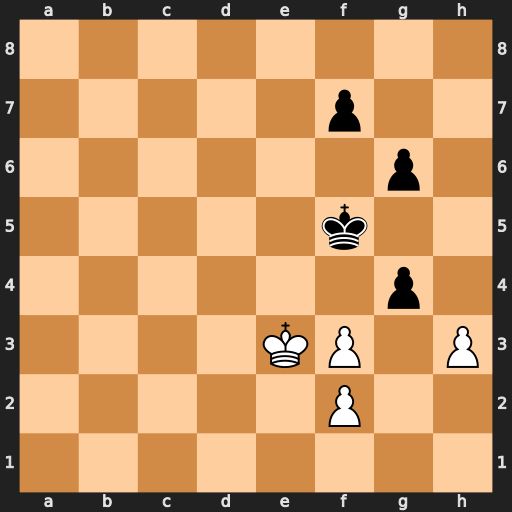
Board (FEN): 8/5p2/6p1/5k2/6p1/4KP1P/5P2/8
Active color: w
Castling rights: -
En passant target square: -
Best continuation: fxg4+ Kg5 Kf3 f6 Kg3